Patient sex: M
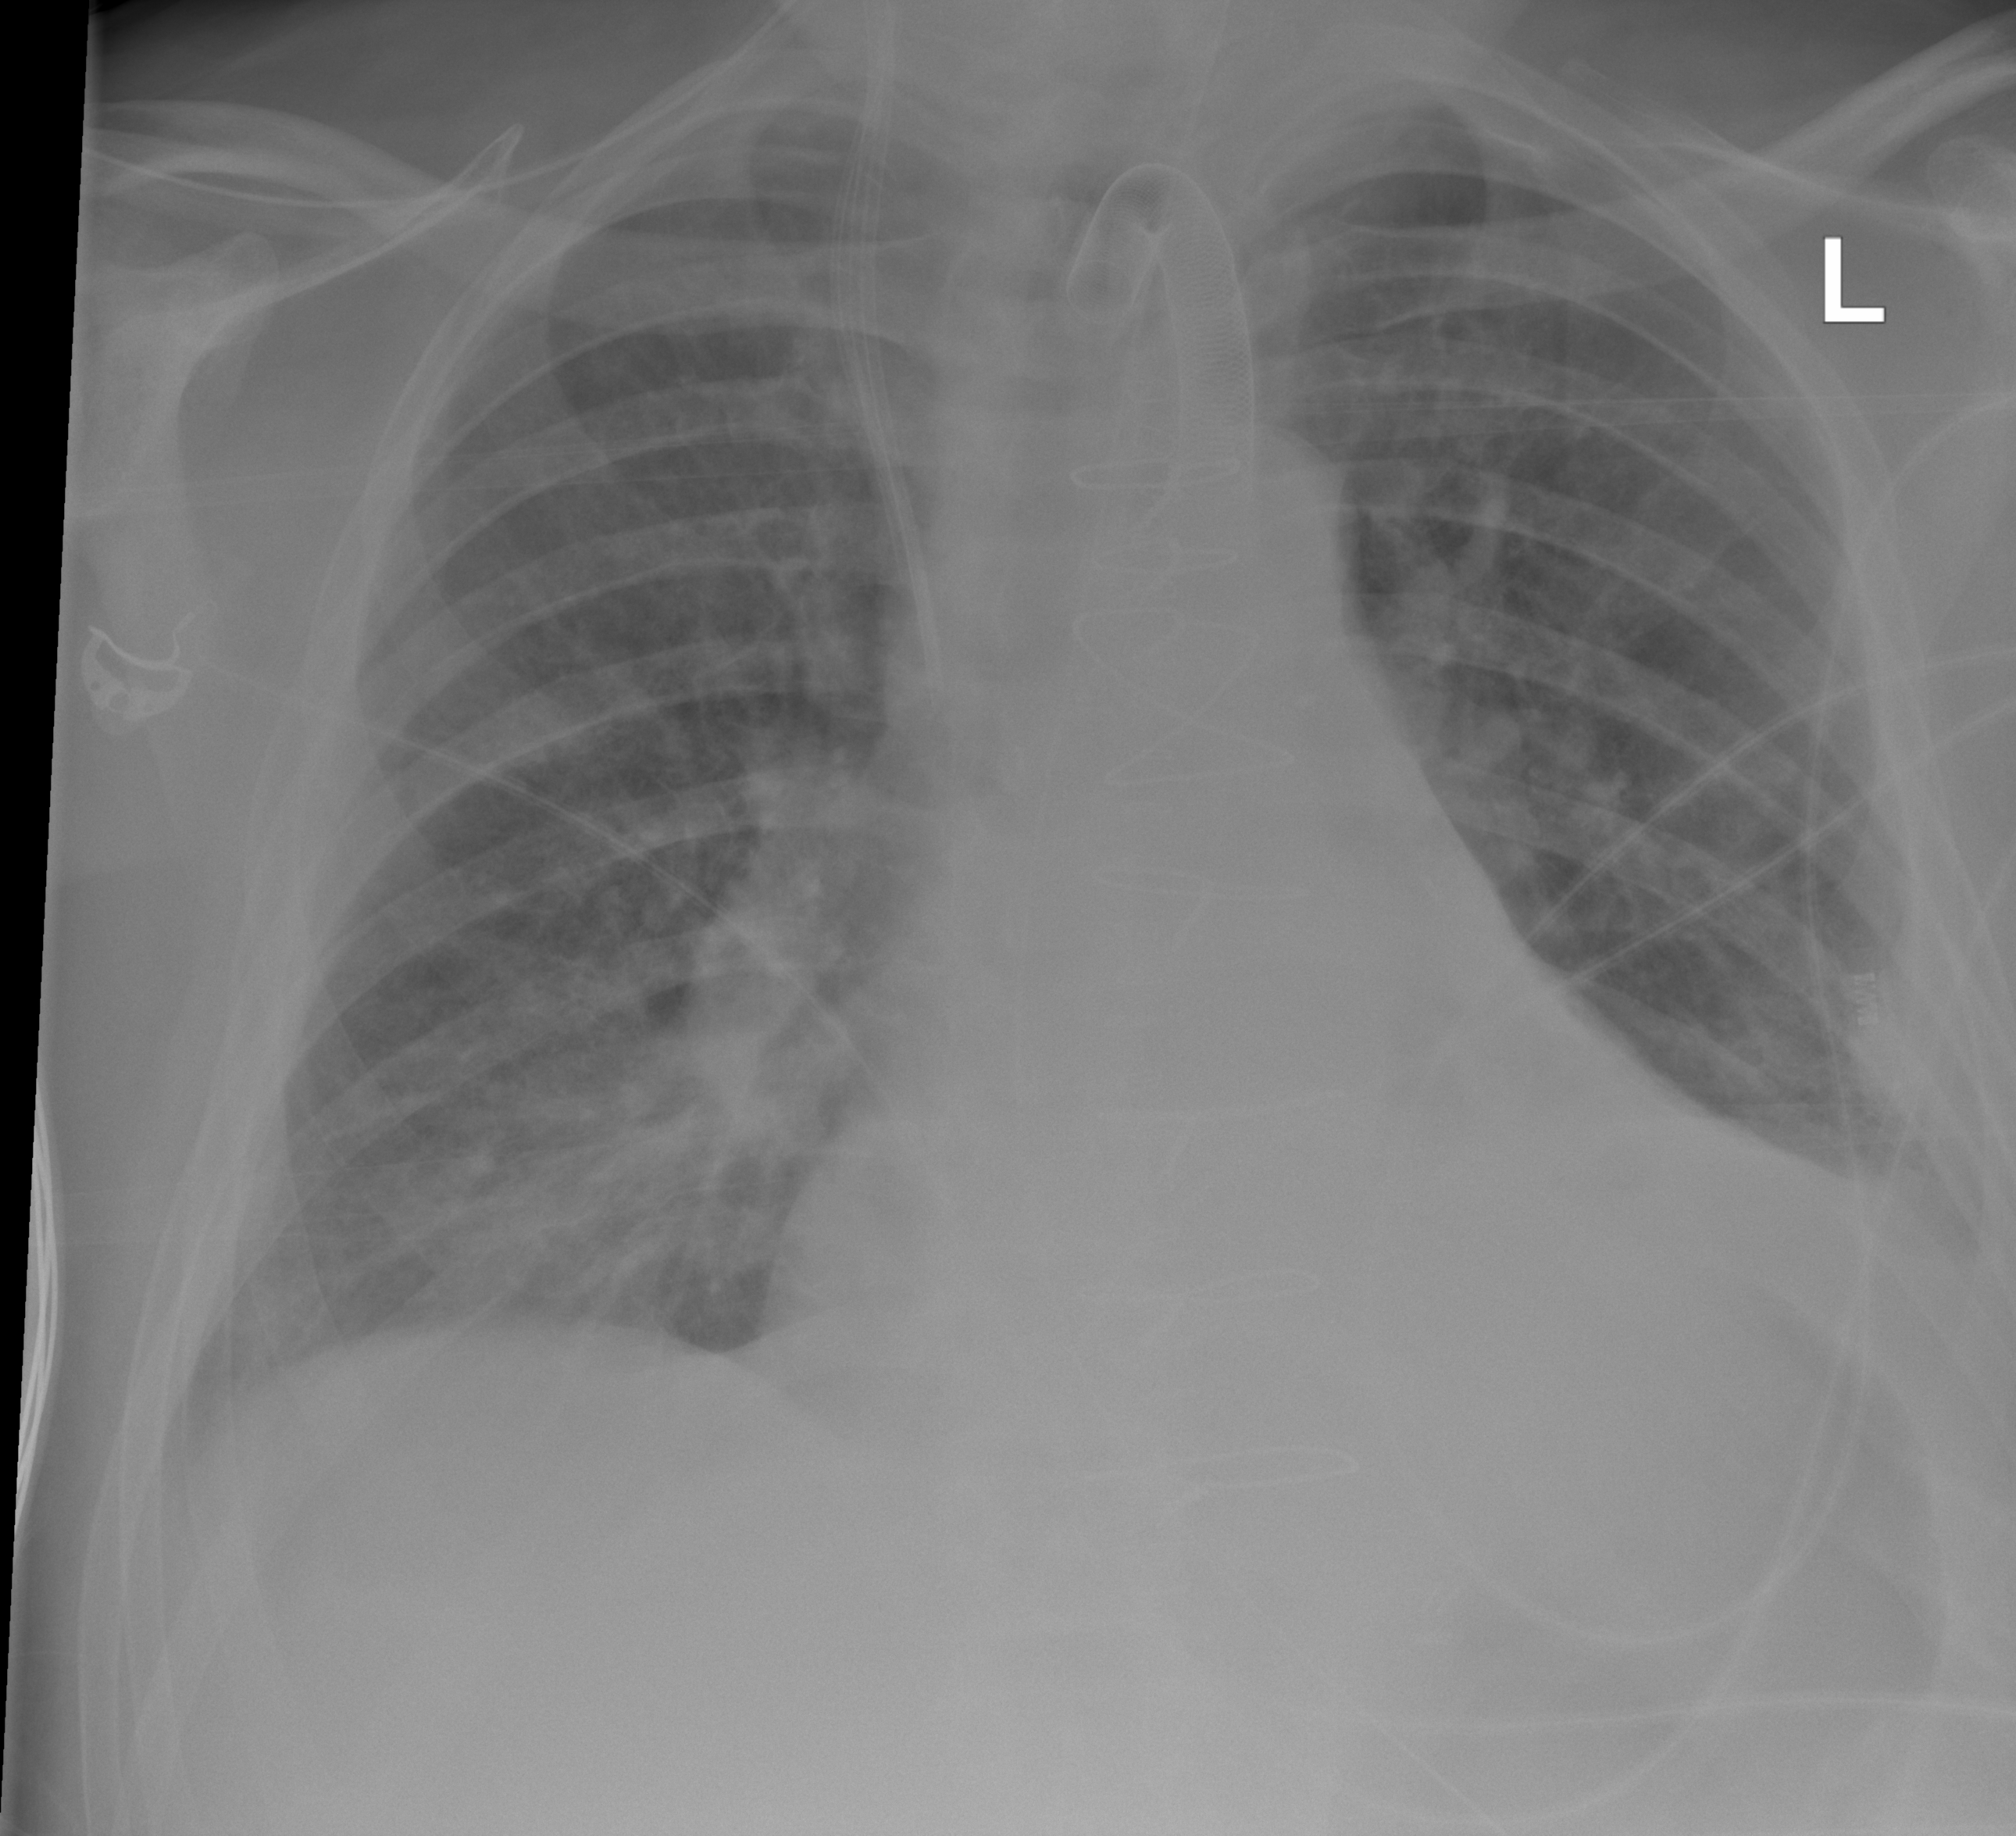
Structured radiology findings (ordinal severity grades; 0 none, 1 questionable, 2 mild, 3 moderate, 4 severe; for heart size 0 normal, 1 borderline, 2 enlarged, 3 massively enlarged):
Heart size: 2
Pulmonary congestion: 2
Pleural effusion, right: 0
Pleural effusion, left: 2
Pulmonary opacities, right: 2
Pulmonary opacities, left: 0
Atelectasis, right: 2
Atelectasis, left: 2